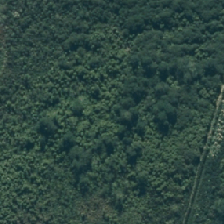
Land cover: deciduous_hardwood